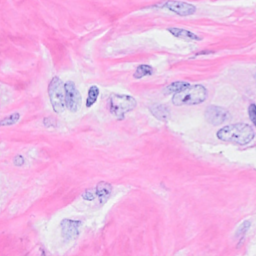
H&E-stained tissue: Breast